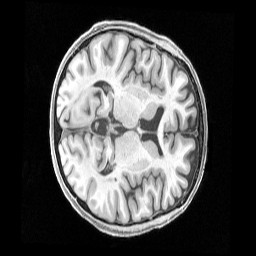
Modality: T1w
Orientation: axial
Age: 67
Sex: female
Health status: healthy
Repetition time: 2.4 s
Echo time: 0.00222 s